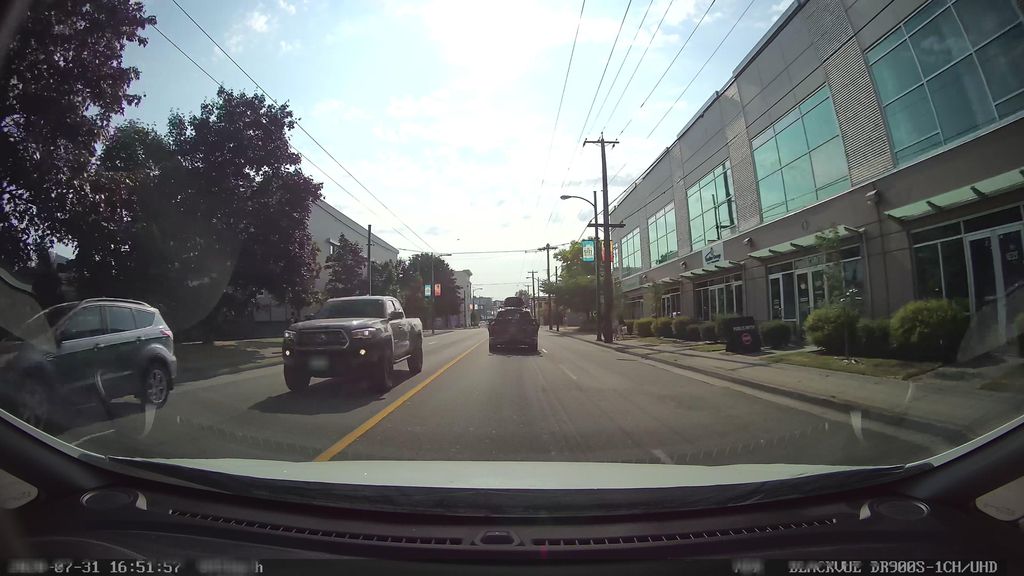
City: vancouver